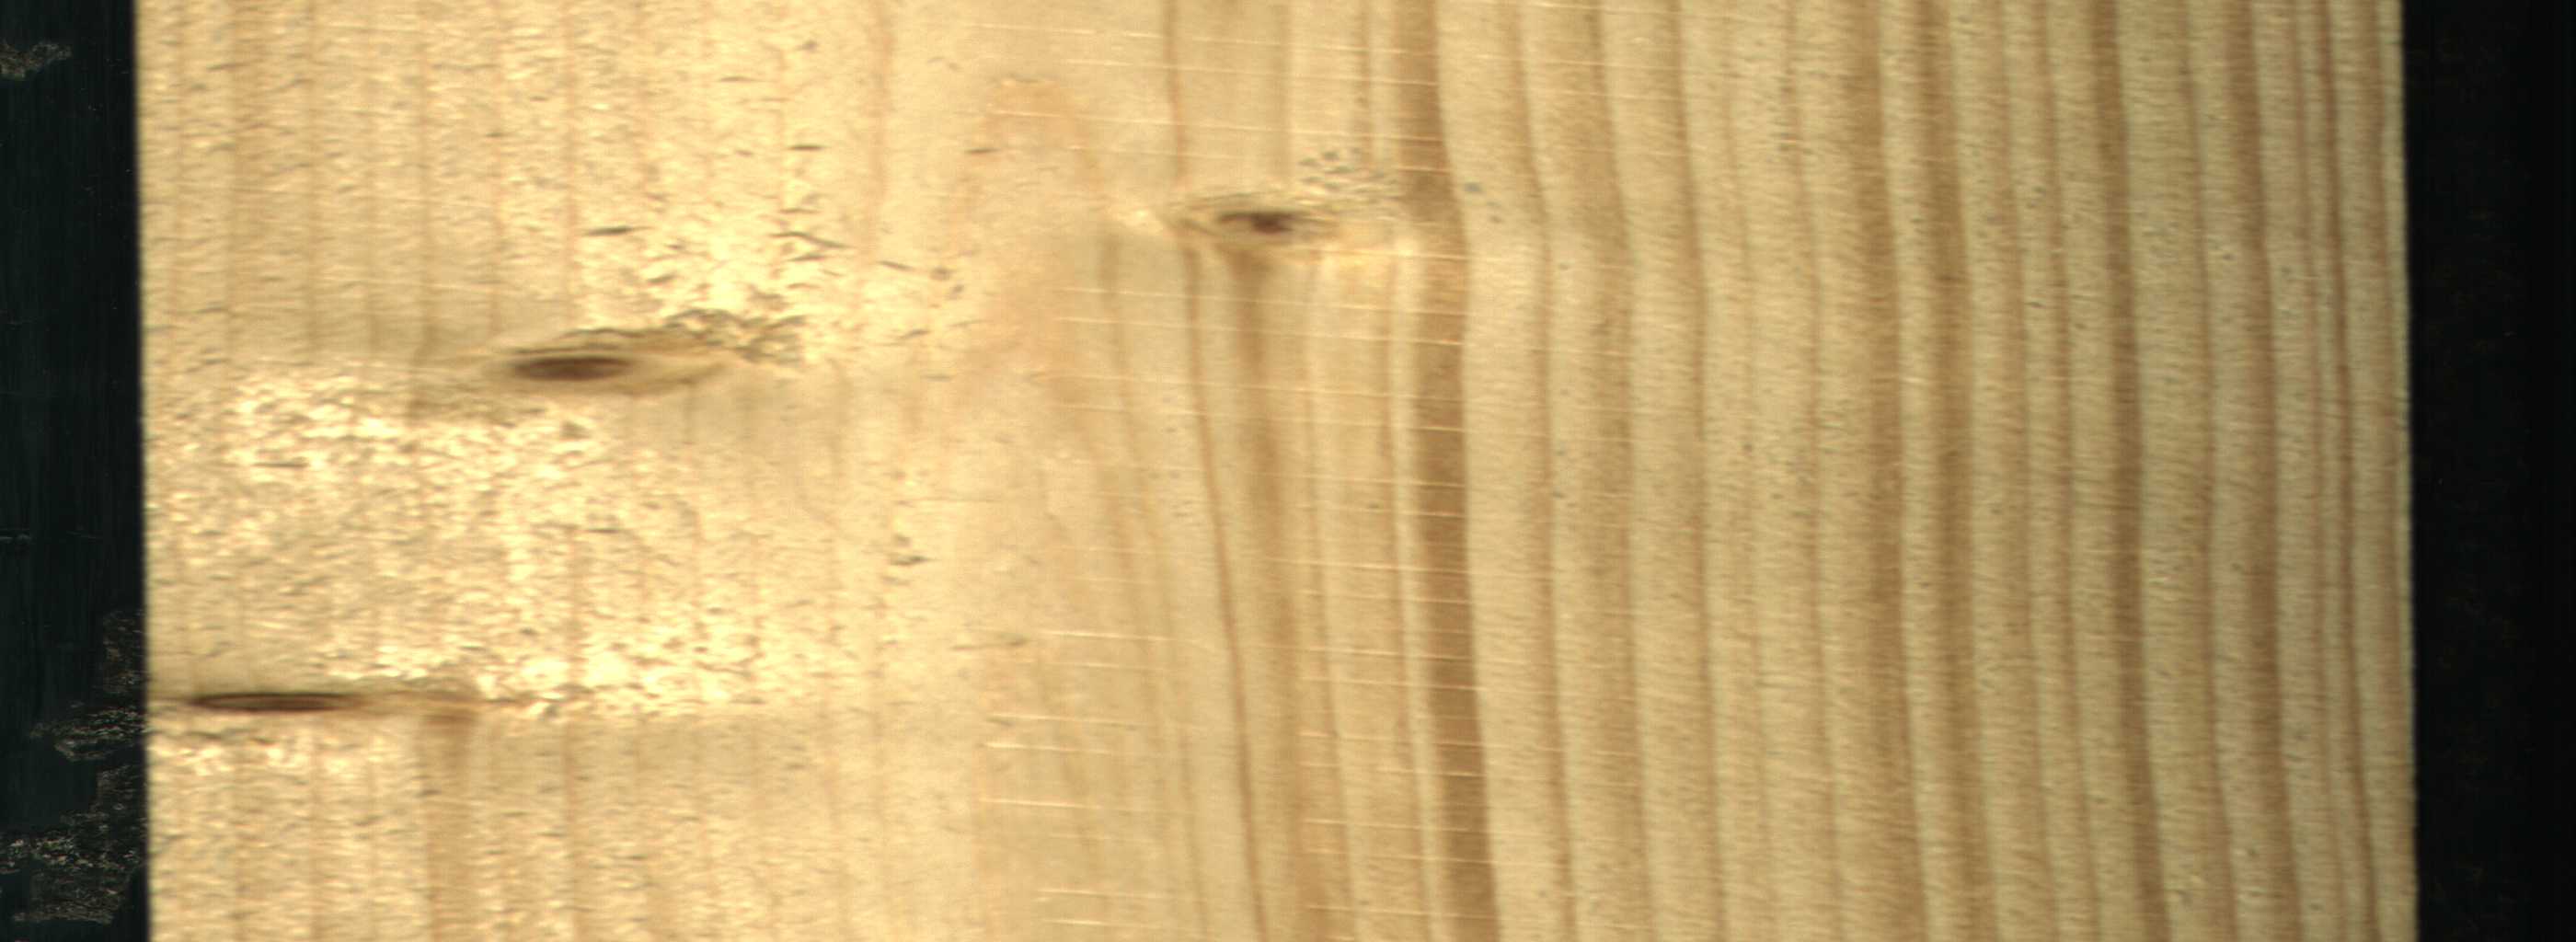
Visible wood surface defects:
Quartzity
Live_Knot
Live_Knot
Live_Knot